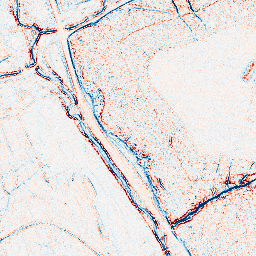
Category: edge_preserving
Decomposition family: bilateral
Decomposition parameters: d: 5
sigma_color: 150
sigma_space: 150
Upsampling method: bicubic_3x
Upsampling parameters: scale: 3
Upsampling scale: 3